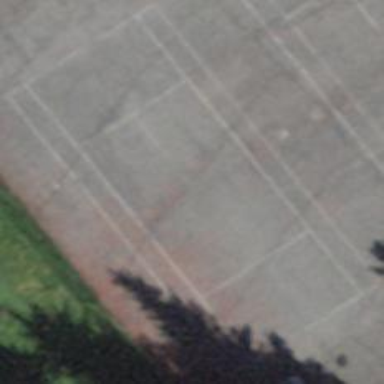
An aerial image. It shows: Asphalt tennis court.